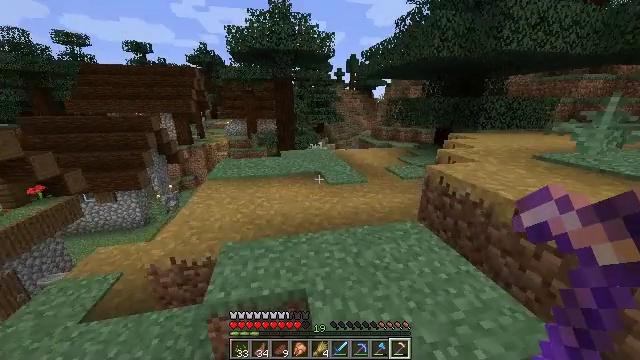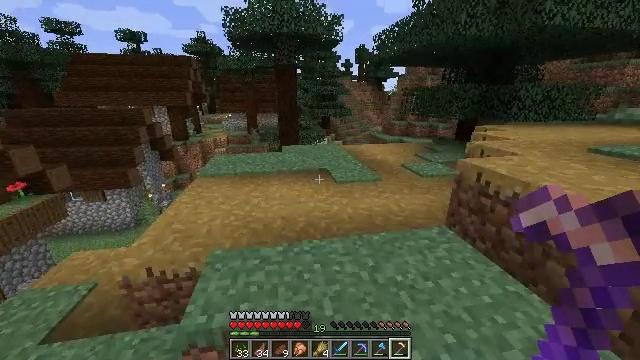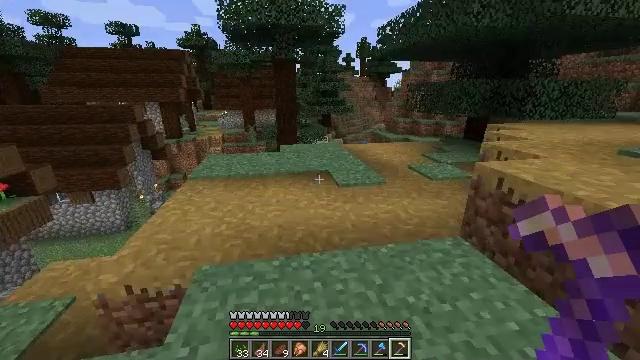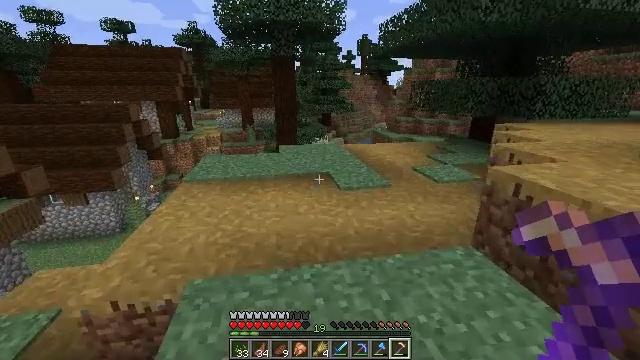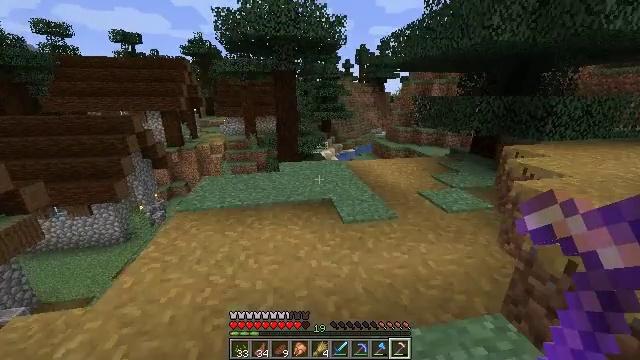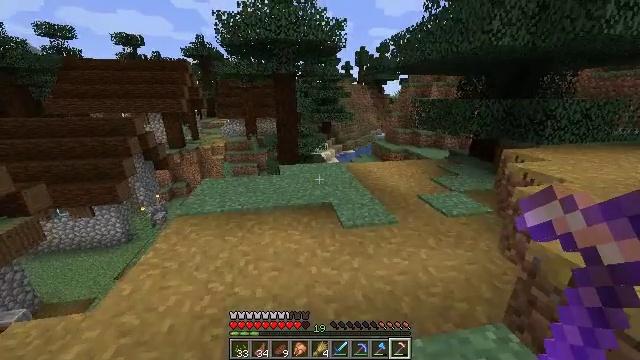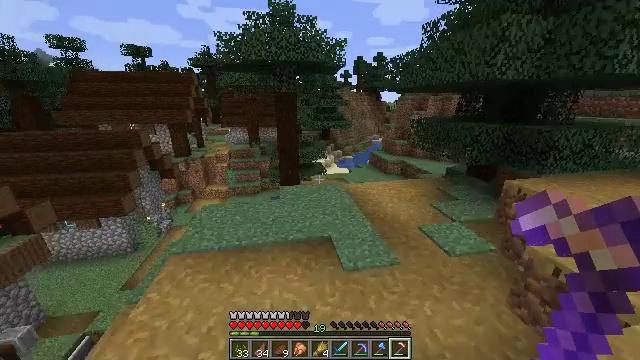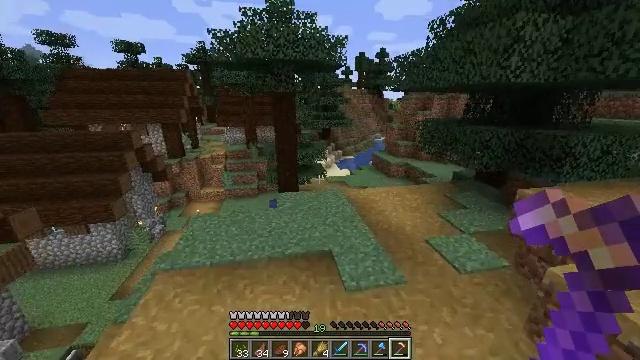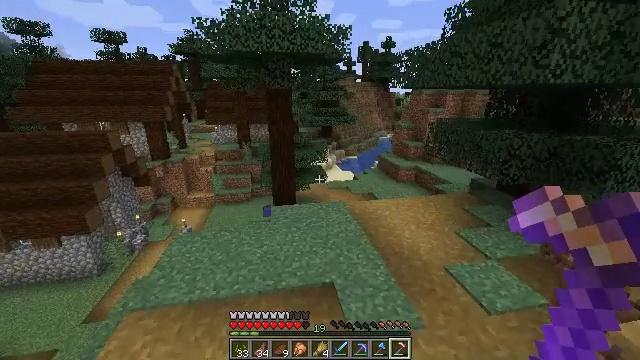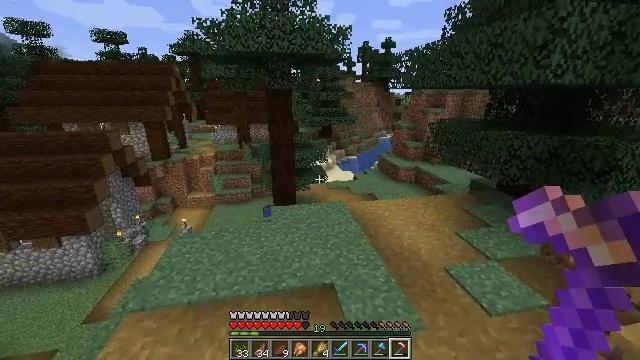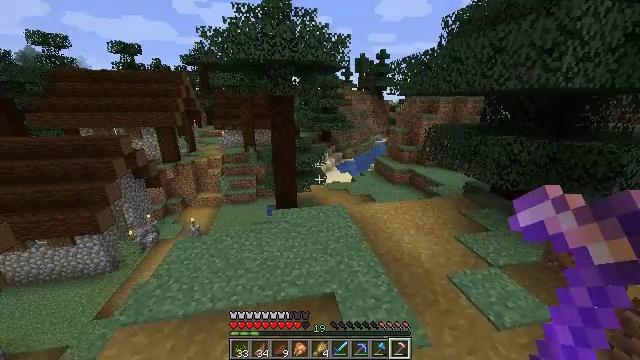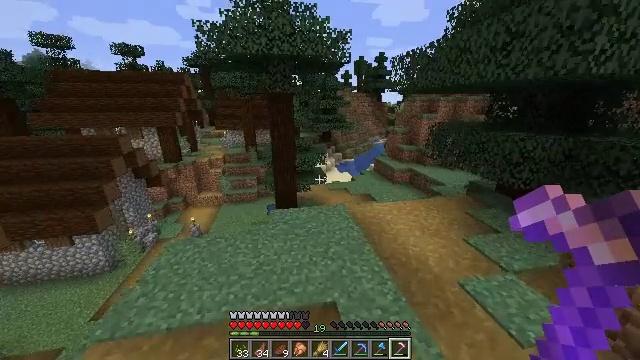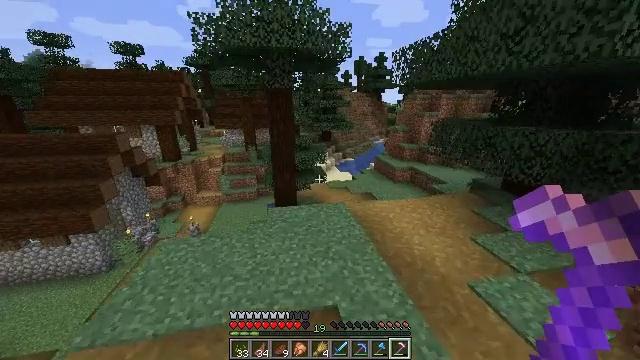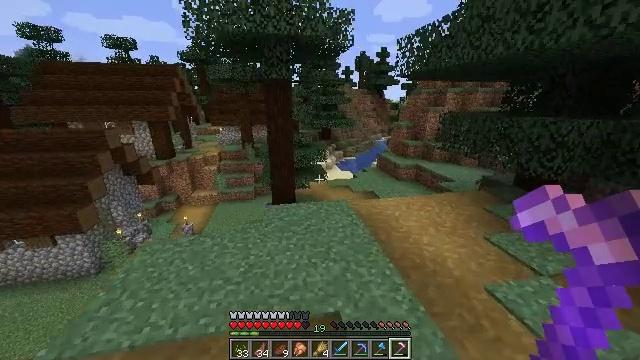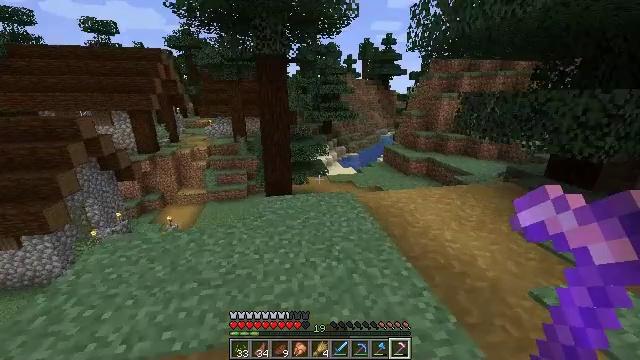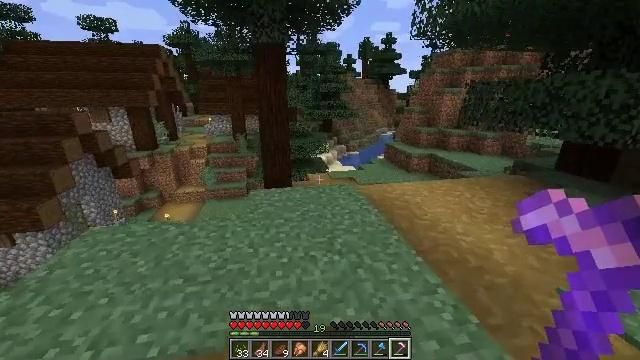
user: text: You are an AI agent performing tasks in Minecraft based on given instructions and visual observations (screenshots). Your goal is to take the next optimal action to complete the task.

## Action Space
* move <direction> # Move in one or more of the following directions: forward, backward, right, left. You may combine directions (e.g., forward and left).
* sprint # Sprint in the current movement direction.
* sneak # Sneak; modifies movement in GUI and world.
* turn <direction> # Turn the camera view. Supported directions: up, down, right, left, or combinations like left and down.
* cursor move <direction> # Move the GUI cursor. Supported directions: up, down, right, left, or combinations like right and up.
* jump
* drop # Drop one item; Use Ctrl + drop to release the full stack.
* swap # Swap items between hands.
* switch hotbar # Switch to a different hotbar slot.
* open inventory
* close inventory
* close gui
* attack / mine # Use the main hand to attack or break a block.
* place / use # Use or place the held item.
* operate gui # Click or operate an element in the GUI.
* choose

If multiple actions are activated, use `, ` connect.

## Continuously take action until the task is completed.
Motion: motion action
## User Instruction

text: Gather the powered rail to store in inventory.
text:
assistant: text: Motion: move forward, turn left, jump
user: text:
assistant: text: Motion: move forward, jump
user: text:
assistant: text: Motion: move forward, sprint, jump
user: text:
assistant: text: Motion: move forward, sprint, jump
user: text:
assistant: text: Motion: move forward, sprint, jump
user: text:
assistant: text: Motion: move forward, jump
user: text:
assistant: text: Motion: move forward, jump
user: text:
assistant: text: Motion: move forward, jump
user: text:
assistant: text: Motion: move forward, jump
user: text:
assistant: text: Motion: move forward
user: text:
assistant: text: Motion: move forward
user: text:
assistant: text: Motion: move forward
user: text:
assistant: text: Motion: move forward
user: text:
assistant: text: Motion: no_op
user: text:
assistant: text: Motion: no_op
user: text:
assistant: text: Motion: no_op
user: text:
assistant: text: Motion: no_op
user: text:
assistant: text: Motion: no_op
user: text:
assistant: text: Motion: move forward, turn left and down
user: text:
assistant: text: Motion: move forward, turn left and down
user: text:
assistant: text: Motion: move forward, turn left
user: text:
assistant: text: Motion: move forward, turn left
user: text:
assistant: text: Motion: move forward, turn left
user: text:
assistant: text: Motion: move forward
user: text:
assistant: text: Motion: no_op
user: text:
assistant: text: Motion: no_op
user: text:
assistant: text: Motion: no_op
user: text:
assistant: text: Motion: no_op
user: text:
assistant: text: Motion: no_op
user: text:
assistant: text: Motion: move forward